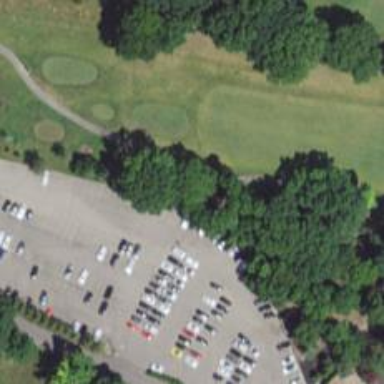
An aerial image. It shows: Path for both roads and golfers.